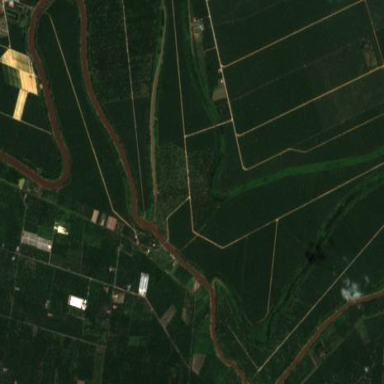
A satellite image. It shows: Farmland with oil palm crop.